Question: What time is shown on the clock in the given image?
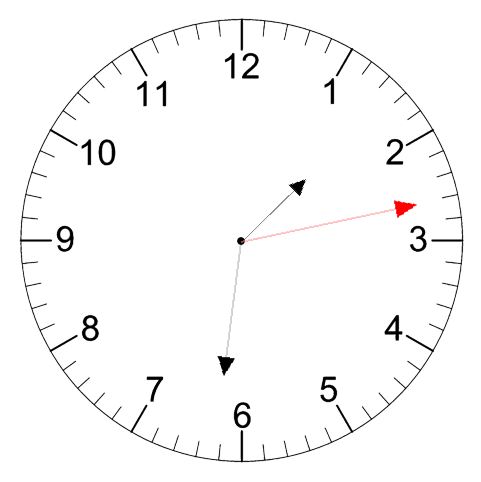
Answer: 01:31:13